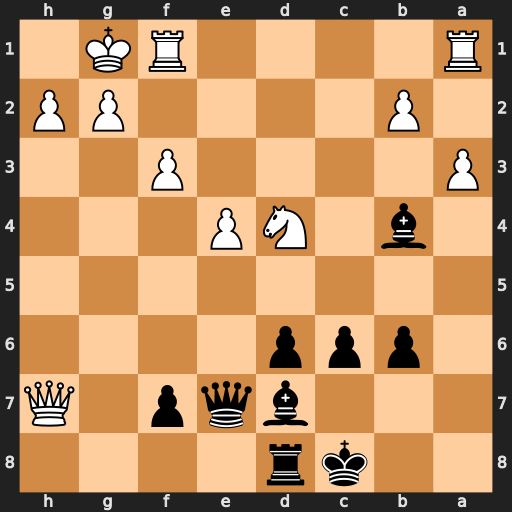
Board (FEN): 2kr4/3bqp1Q/1ppp4/8/1b1NP3/P4P2/1P4PP/R4RK1
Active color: b
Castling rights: -
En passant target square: -
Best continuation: Bc5 Qg7 Qe5 Qxe5 dxe5